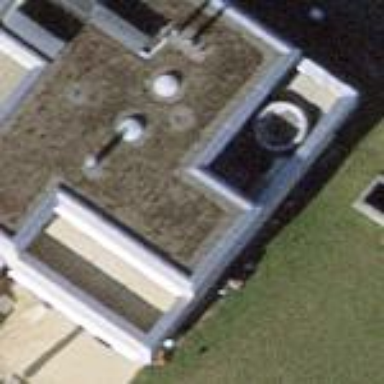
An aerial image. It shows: Terrace building.